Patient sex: F
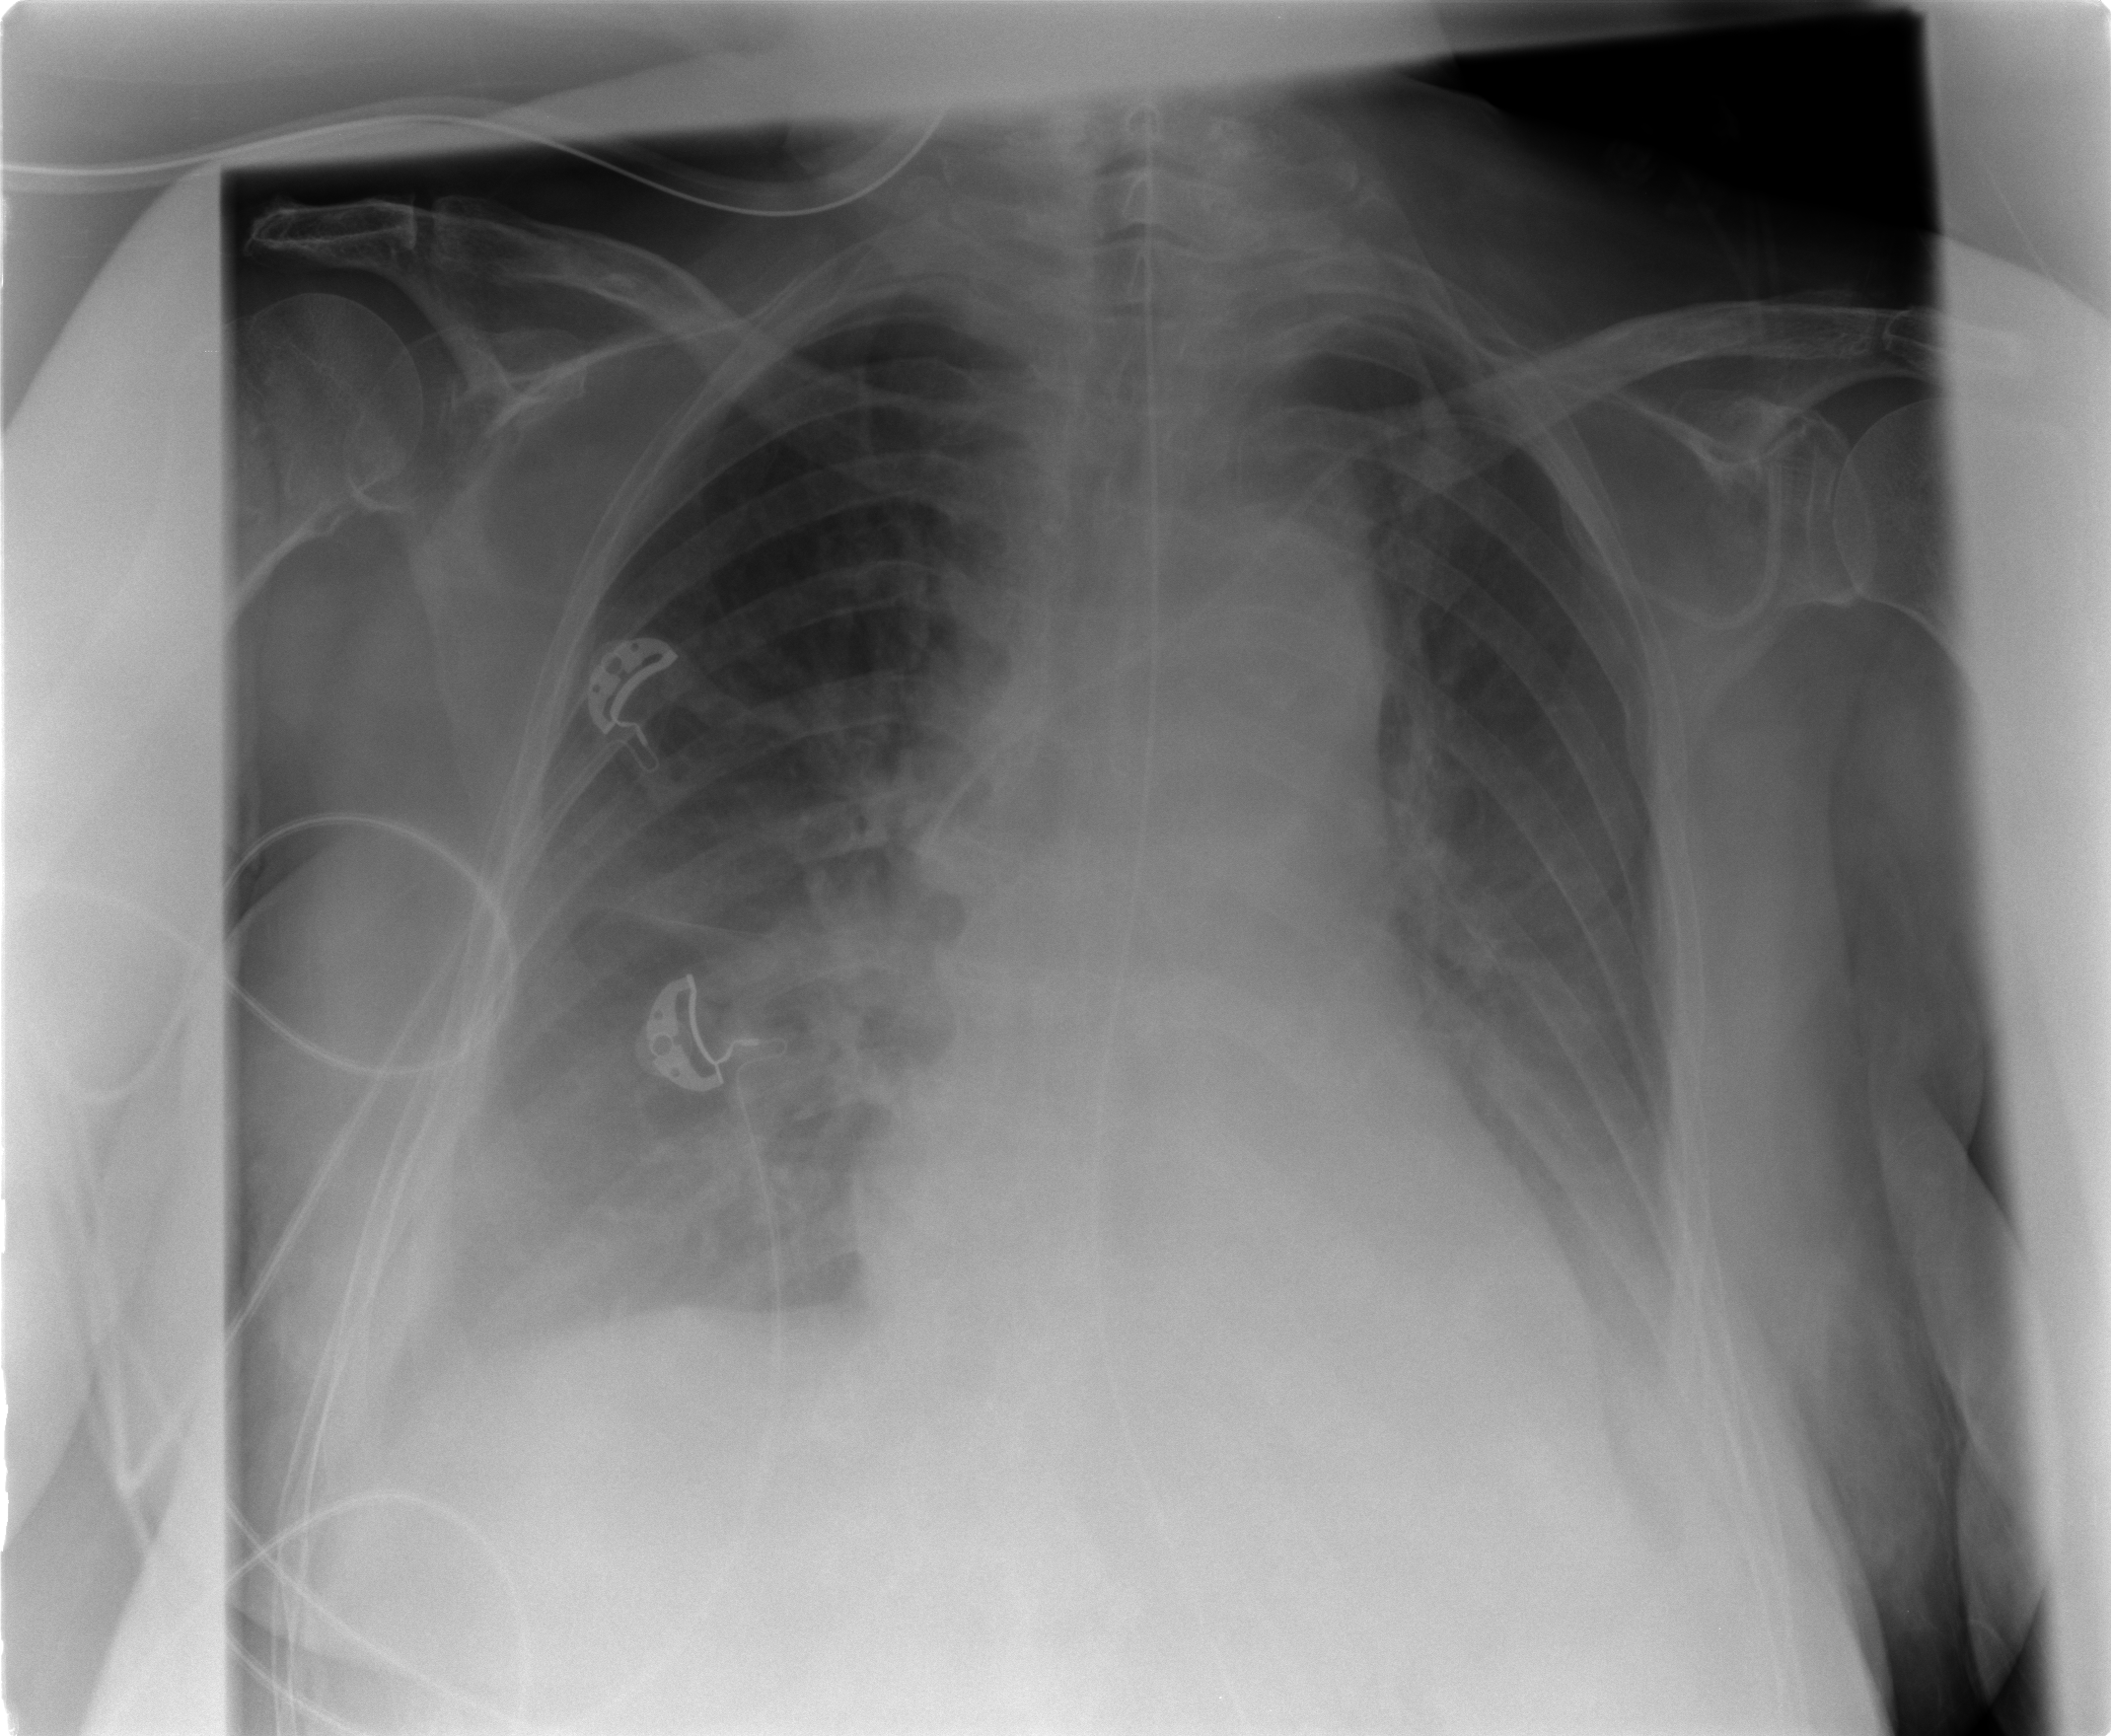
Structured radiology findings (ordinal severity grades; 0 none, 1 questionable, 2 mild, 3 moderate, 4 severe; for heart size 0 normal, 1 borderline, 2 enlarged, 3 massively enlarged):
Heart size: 1
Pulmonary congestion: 2
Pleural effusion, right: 2
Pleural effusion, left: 2
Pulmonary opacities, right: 0
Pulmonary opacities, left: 0
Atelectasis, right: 2
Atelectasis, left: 2